Question: Im new to monotouch but want to build an app that is something similar to this.
The 1st image is the home screen you see when you open the app if your logged in.
Pressing each of the buttons or images navigates you to a view like the 2nd image.

How would I build something similar, Im using the latest beta 5.1.1 that I believe contains the monotouch.dialog baked into it.
Would I be able to do something like this with monotouch.dialog?
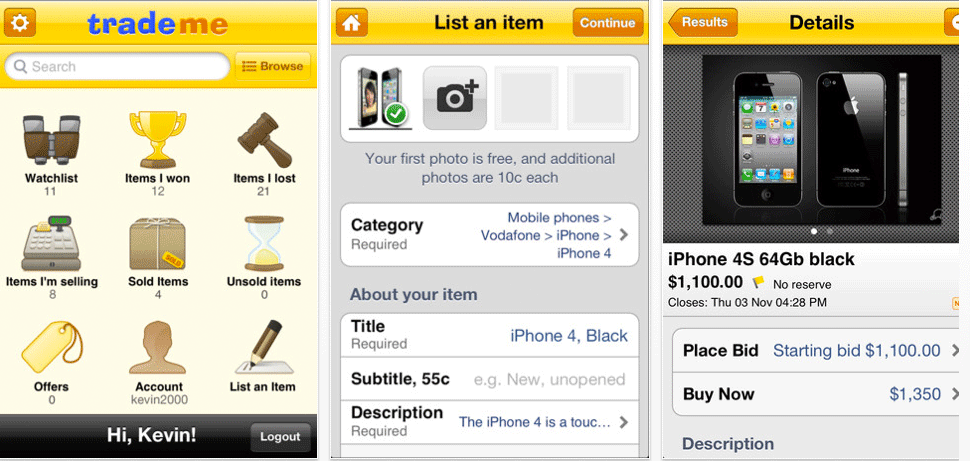
Answer: The first screen looks more like what <URL> for Three20 available on github.
The second and third screen are more in line with what <URL>.
There's a lot of questions ( answers) that covers MonoTouch.Dialog. If you hit any problem, to achieve something specific, then you're welcome to ask them here on stackoverflow!